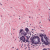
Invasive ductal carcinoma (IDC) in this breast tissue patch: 0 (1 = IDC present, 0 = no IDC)